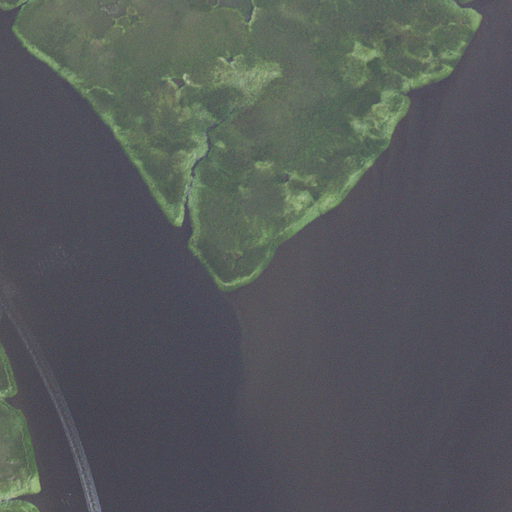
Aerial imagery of cape in North Carolina named Snows Point containing open water and herbaceous wetlands